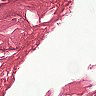
Metastatic tissue present: no